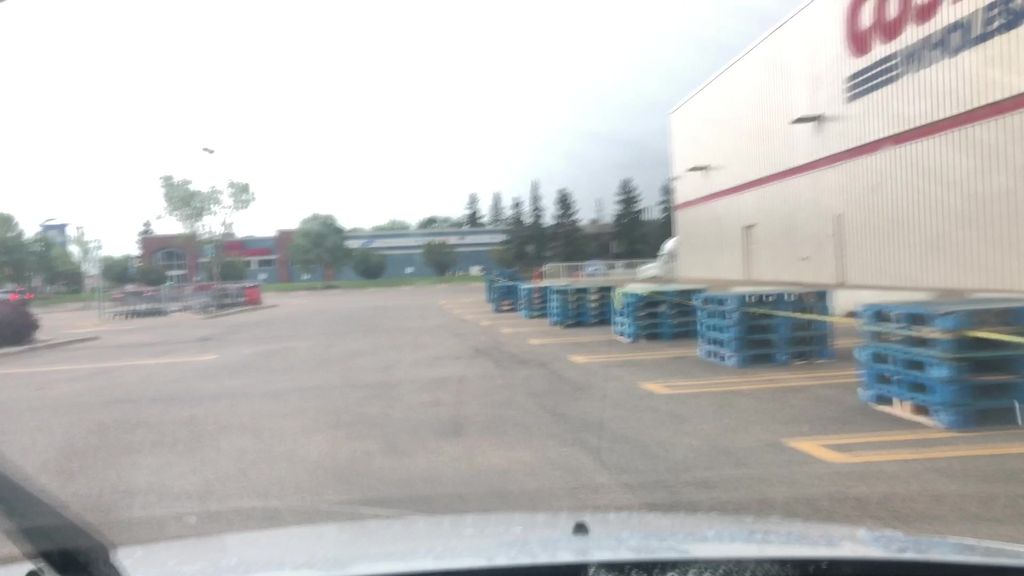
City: edmonton